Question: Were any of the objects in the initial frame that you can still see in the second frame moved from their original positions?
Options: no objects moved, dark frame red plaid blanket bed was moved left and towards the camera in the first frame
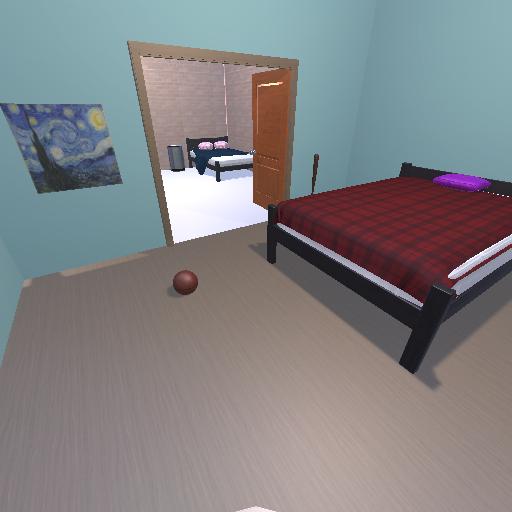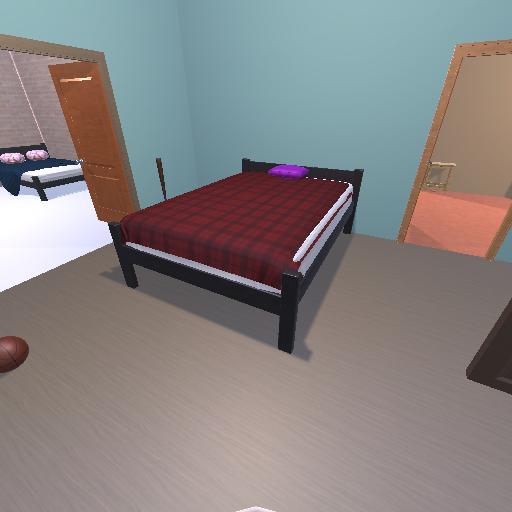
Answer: no objects moved